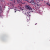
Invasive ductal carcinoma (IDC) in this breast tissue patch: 1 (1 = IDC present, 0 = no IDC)